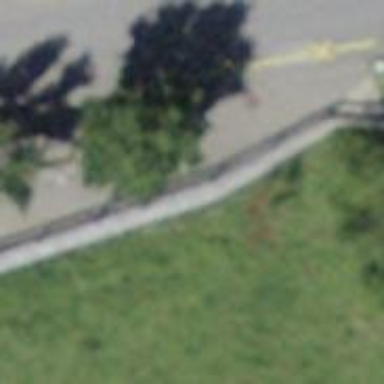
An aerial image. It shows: Retaining wall.